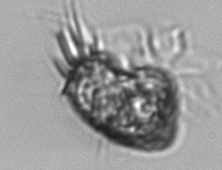
Label: Strombidium_morphotype1